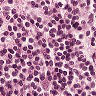
Metastatic tissue present: no